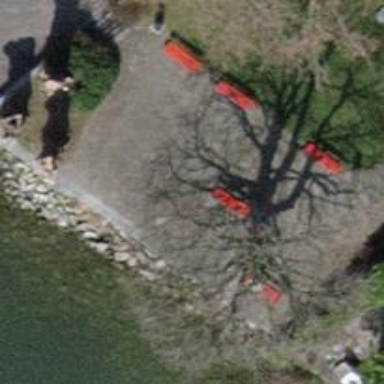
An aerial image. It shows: Red bench.